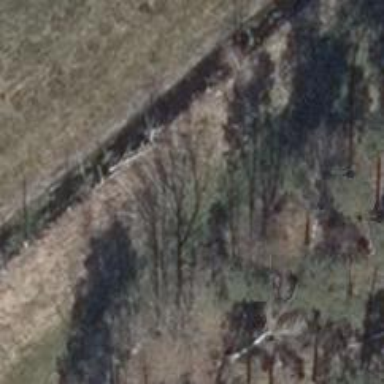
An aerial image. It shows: Row of deciduous broadleaved trees.